Field crop: maize
Growth stage: 2
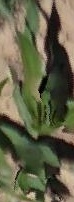
Species: maize